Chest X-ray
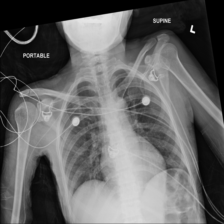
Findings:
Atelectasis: negative
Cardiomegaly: negative
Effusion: negative
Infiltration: negative
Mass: negative
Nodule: negative
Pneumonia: negative
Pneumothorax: negative
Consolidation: negative
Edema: negative
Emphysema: negative
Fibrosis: negative
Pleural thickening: negative
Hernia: negative